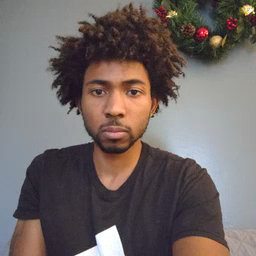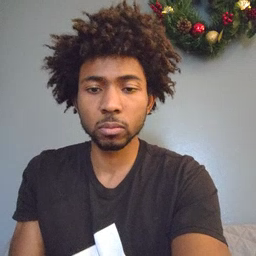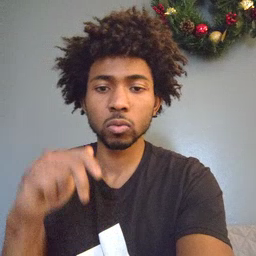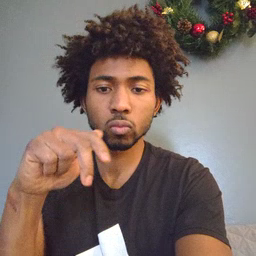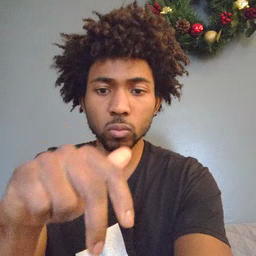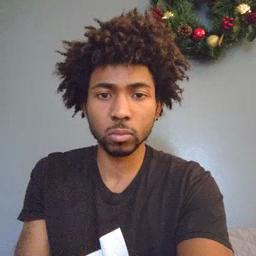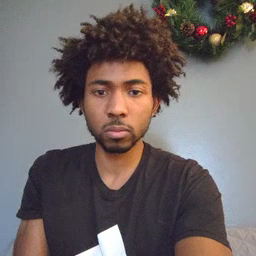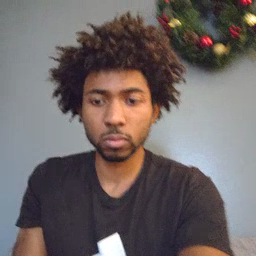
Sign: ride